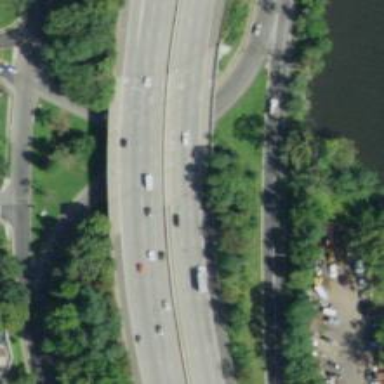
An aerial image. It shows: Bridge on urban freeway/expressway motorway.